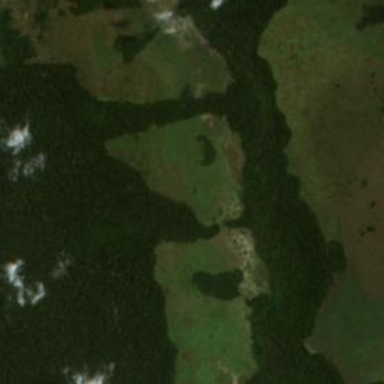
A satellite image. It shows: Savanna grassland.